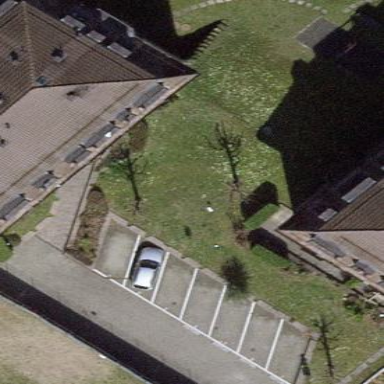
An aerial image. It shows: Street side parking area.